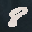
Label: 8